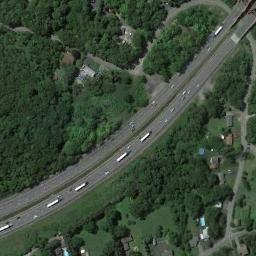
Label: freeway